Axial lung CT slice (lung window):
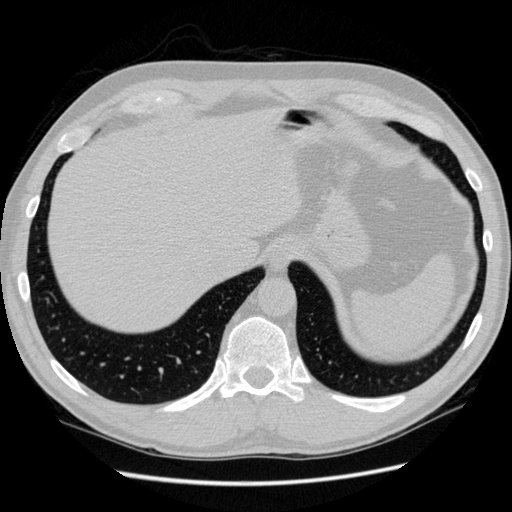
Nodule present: no